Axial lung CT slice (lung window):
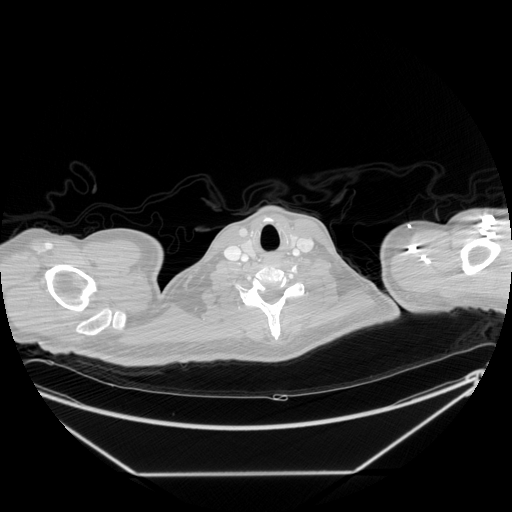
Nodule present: no